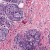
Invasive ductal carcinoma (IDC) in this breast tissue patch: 0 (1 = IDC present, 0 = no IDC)